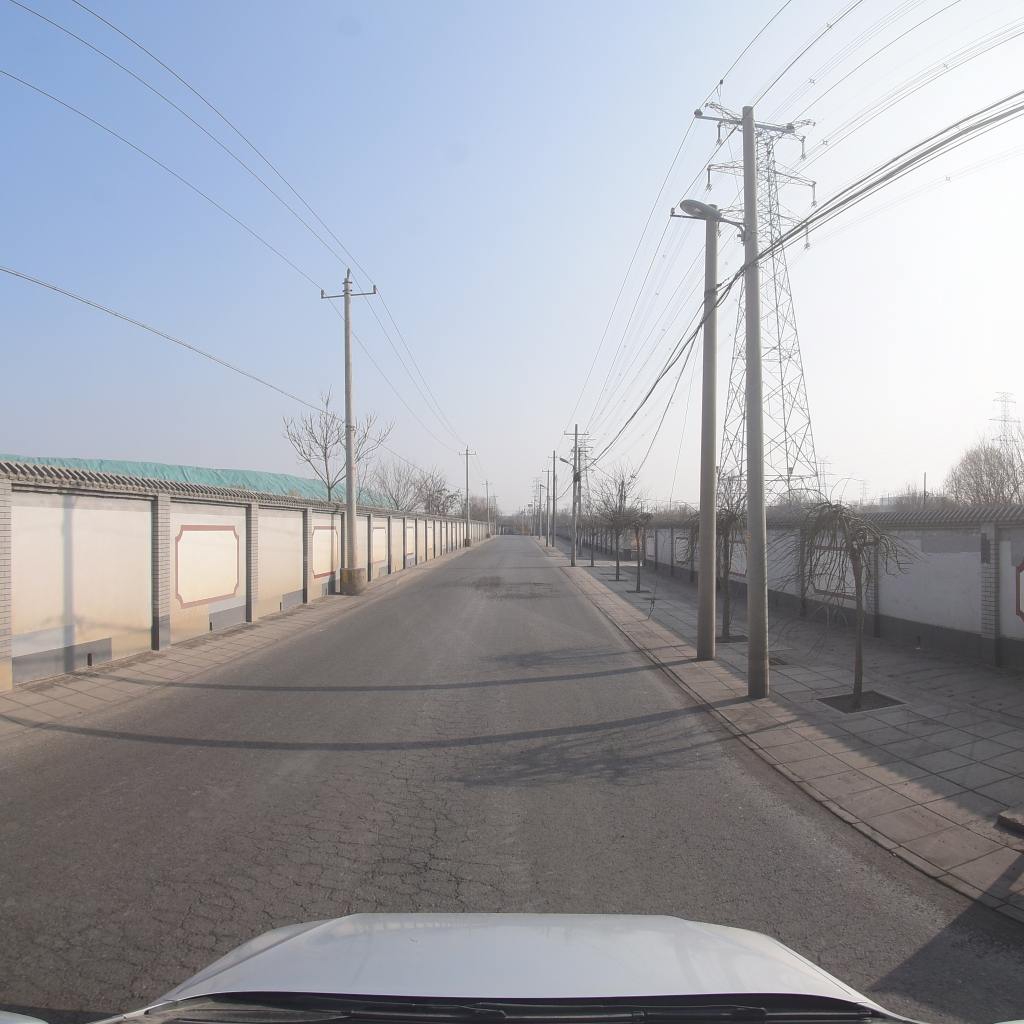
Region: Fengtai
Road damage annotations: alligator crack